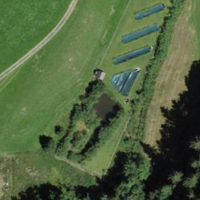
EUNIS habitat code: 24
Species observed at this site:
Plantago major